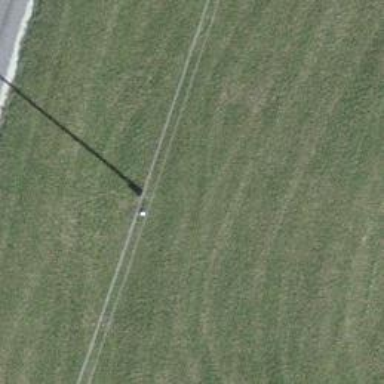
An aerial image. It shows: Utility pole as the man-made structure.